Question: I tried most of the things to do this,using helps from this site,there have more related post about this question,but any of that questions not helped to me.

I need to change 'jtabbedpane' selected tab background color.i used this code to that,but nothing will happen
'''
import java.awt.Color;
import javax.swing.UIManager;
public class TestTabcolor extends javax.swing.JFrame {
public TestTabcolor() {
initComponents();
UIManager.put("TabbedPane.selected", Color.Red);
}
public static void main(String args[]) {
java.awt.EventQueue.invokeLater(new Runnable() {
public void run() {
new TestTabcolor().setVisible(true);
}
});
}
}
'''
can anyone tell me how can i change selected tab color :) Thank you
please don't set this question as duplicated,because that related questions not solved my problem
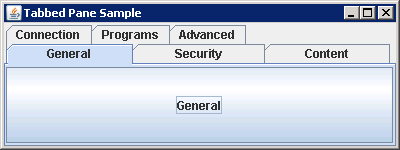
Answer: Call this 'UIManager.put("TabbedPane.selected", Color.Red);' e 'initComponents();'